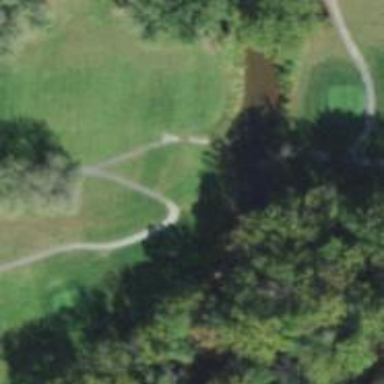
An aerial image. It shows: Service road designated as golf cart path.